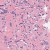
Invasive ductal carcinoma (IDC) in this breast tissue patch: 1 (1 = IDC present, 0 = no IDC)